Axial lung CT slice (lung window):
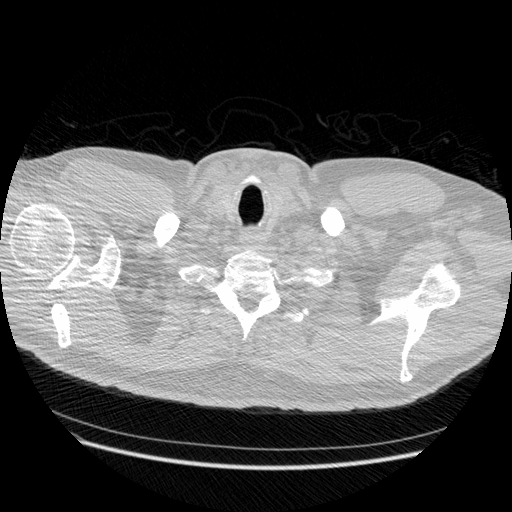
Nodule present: no